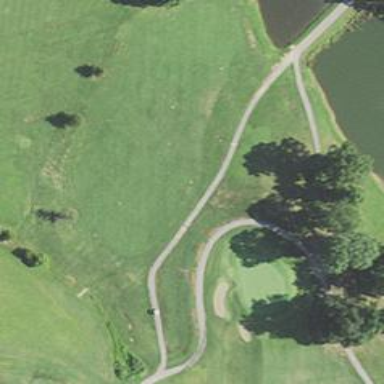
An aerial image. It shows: Path designed for golf carts.